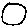
Label: circle